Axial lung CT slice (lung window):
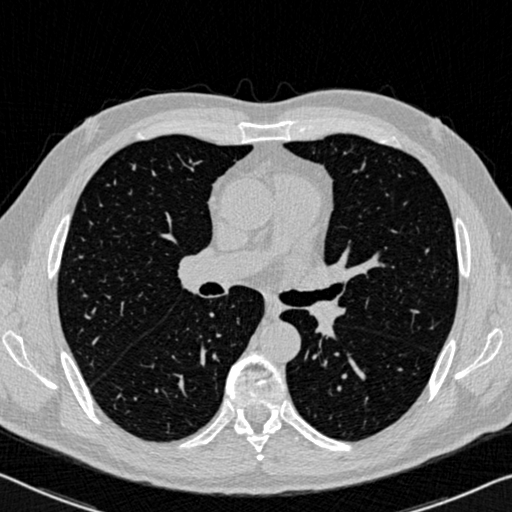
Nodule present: no